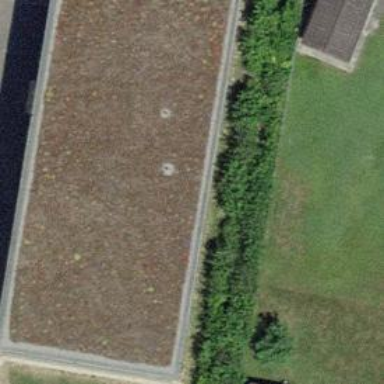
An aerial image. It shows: Kindergarten building.